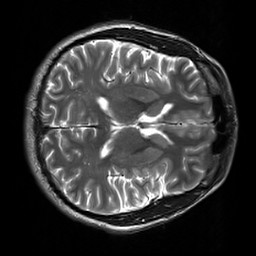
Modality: T2w
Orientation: axial
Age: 26
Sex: male
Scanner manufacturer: siemens
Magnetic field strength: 3 T
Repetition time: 7 s
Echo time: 0.09 s